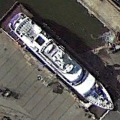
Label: civil